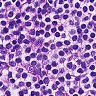
Metastatic tissue present: no